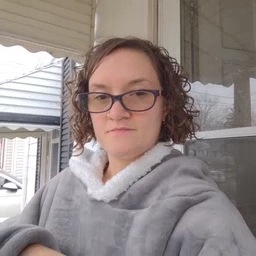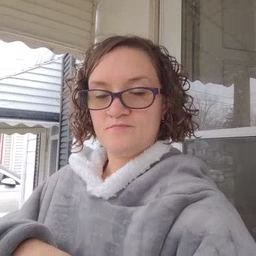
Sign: snow